Interaction volume radius: 5 \u00c5
Interaction volume height: 20 \u00c5
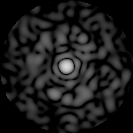
Disorder parameter: 0.7708